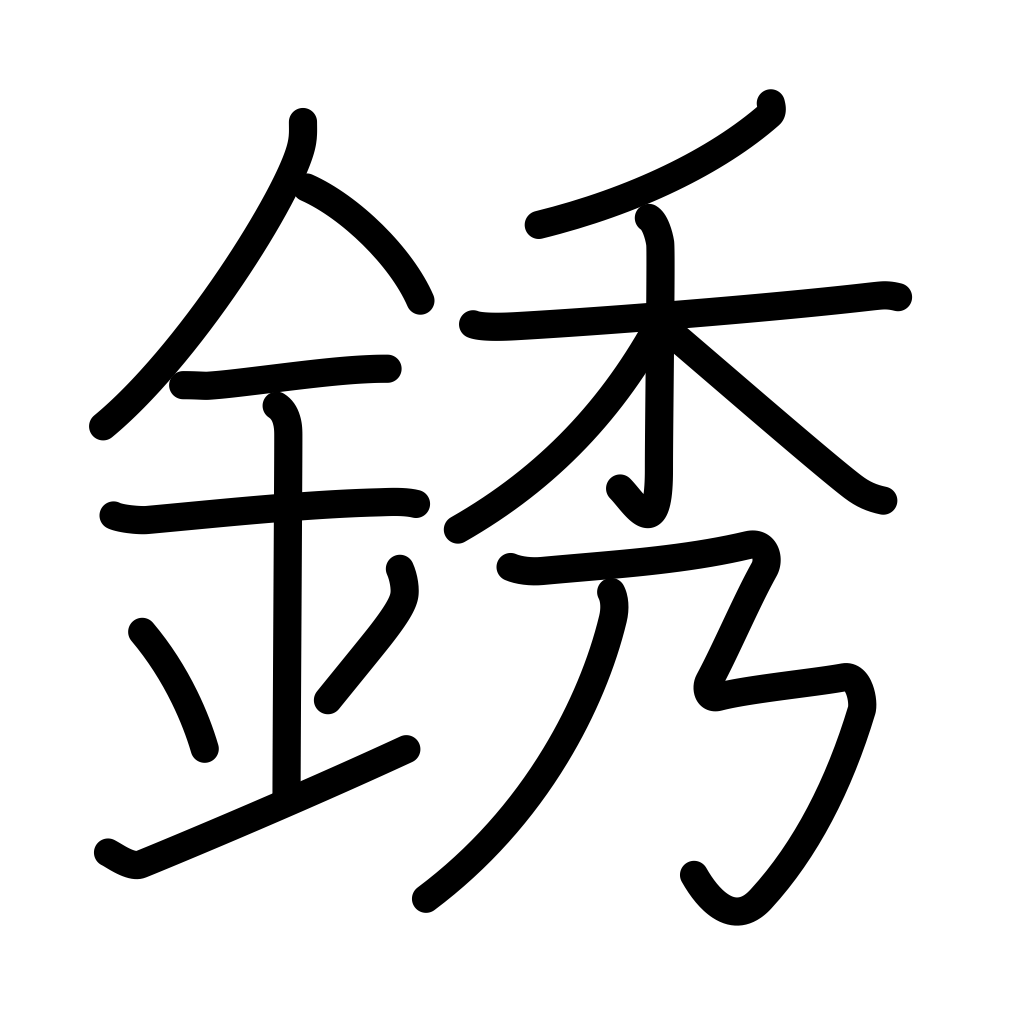
Meaning: rust, tarnish